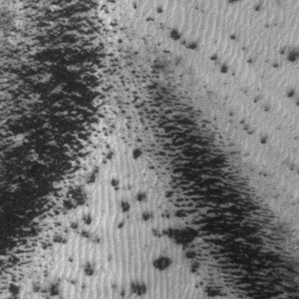
Label: frost